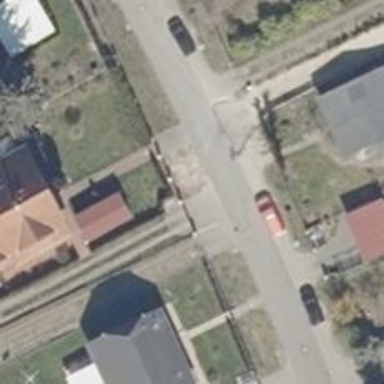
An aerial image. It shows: Asphalt road in residential area.